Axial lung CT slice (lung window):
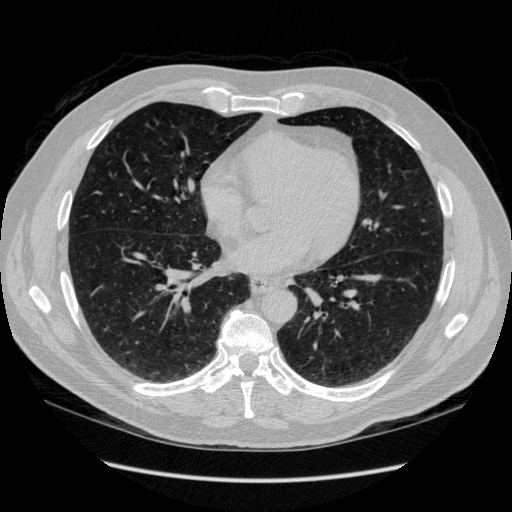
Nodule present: no